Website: lowes
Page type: order-returns
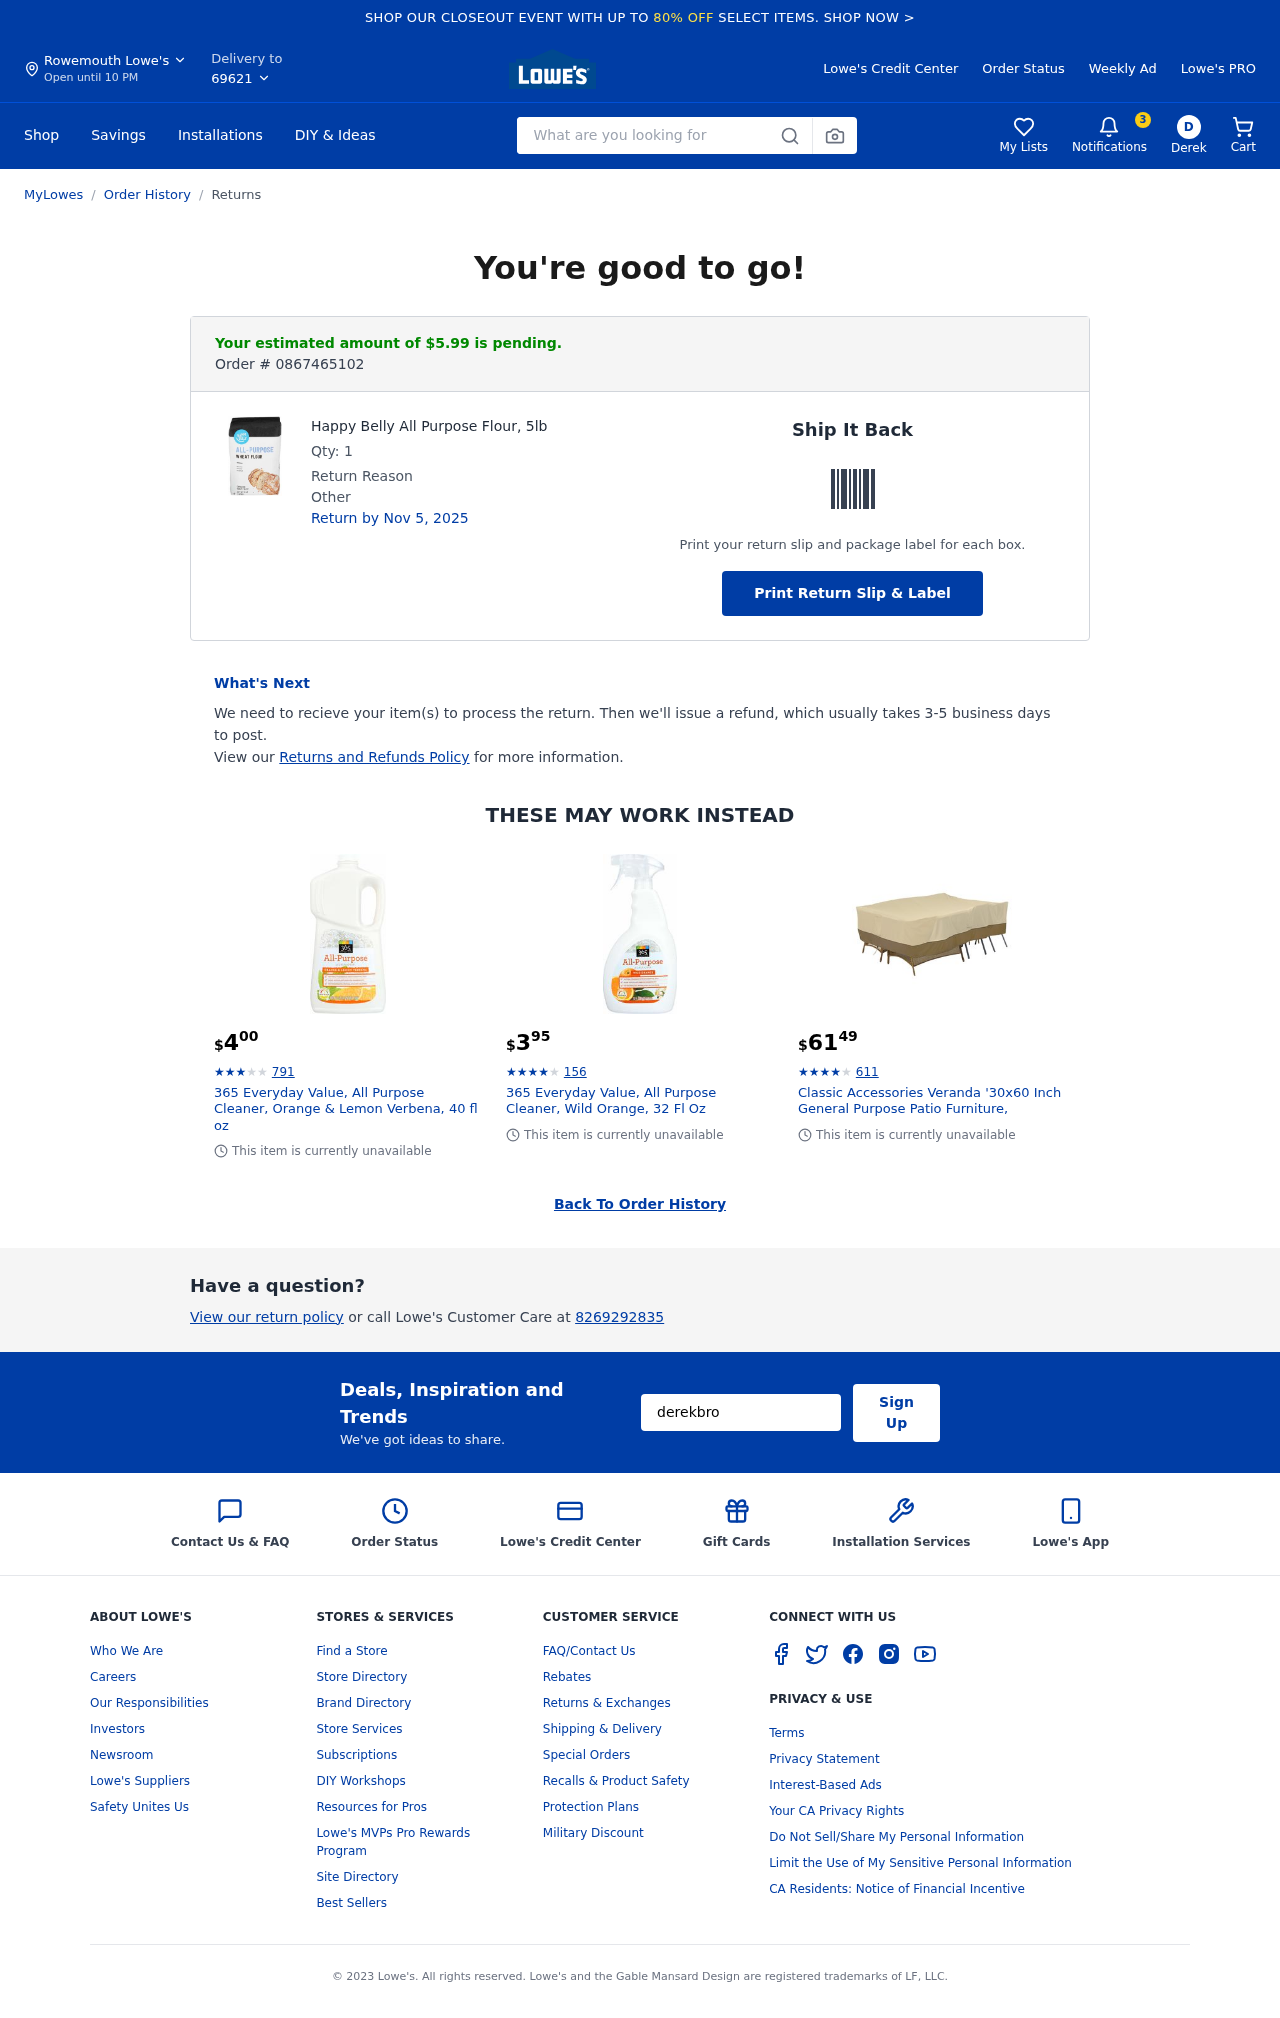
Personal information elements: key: PII_CITY
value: Rowemouth
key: PII_EMAIL
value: derekbrooks@gmail.com
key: PII_FIRSTNAME
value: Derek
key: PII_PHONE
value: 8269292835
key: PII_POSTCODE
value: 69621
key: PII_FIRSTNAME_INITIAL
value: D
Product elements: key: PRODUCT1_NAME
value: Happy Belly All Purpose Flour,  5lb
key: PRODUCT1_QUANTITY
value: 1
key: PRODUCT2_NAME
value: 365 Everyday Value, All Purpose Cleaner, Orange & Lemon Verbena, 40 fl oz
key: PRODUCT2_NUM_RATINGS
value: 791
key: PRODUCT2_PRICE
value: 4
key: PRODUCT2_RATING
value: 3.5
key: PRODUCT3_NAME
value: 365 Everyday Value, All Purpose Cleaner, Wild Orange, 32 Fl Oz
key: PRODUCT3_NUM_RATINGS
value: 156
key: PRODUCT3_PRICE
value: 3.95
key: PRODUCT3_RATING
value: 4.4
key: PRODUCT4_NAME
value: Classic Accessories Veranda '30x60 Inch General Purpose Patio Furniture,
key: PRODUCT4_NUM_RATINGS
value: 611
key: PRODUCT4_PRICE
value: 61.49
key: PRODUCT4_RATING
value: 4.1
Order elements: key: ORDER_NUM_ITEMS
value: Cart
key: ORDER_TOTAL
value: Your estimated amount of $5.99 is pending.
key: ORDER_ID
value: Order # 0867465102
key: ORDER_RETURN_BY_DATE
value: Return by Nov 5, 2025
Search elements: key: HEADER_SEARCH
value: What are you looking for
Other elements: key: NOTIFICATION_COUNT
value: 3